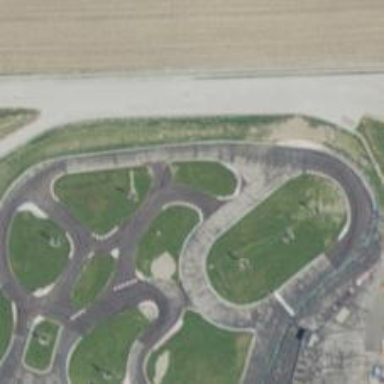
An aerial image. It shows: Karting raceway for sports enthusiasts.